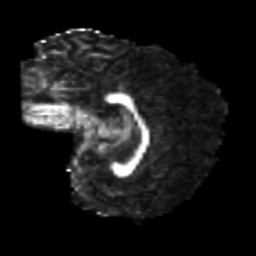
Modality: FA
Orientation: sagittal
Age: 22
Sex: female
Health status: healthy
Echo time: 0.074 s